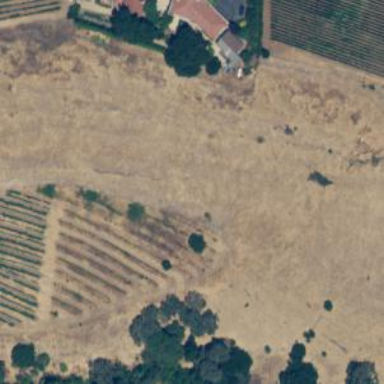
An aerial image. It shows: Vineyard with wine grapes as the main crop.